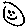
Label: smiley face